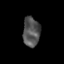
Tissue: skin
Cell type: Epithelial cells
Senescence score: 0.2779
Nuclear area (px): 493
Mean DAPI intensity: 82.927